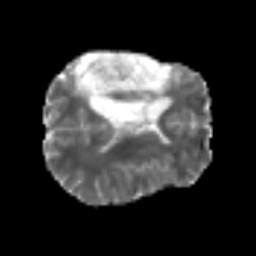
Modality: MD
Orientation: axial
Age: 50
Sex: male
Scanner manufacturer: siemens
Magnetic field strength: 3 T
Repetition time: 6.1 s
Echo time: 0.101 s